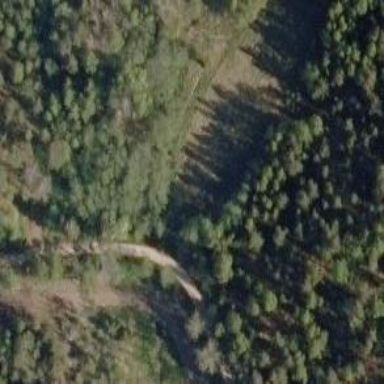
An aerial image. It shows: Path.